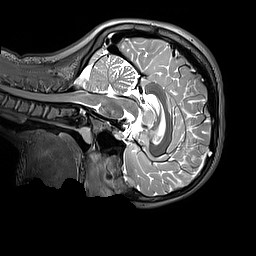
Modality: T2w
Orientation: sagittal
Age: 10
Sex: female
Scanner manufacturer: siemens
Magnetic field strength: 3 T
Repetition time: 3.2 s
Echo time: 0.408 s